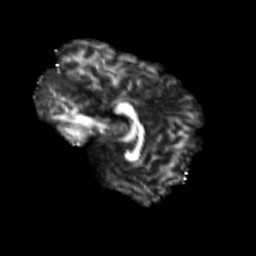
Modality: FA
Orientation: sagittal
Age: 26
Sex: female
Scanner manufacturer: siemens
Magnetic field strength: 3 T
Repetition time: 3.5 s
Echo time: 0.125 s